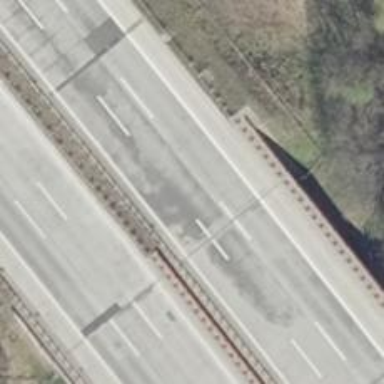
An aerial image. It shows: Concrete bridge over motorway.